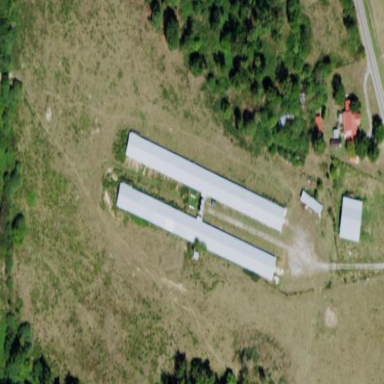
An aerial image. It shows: Farm auxiliary building.